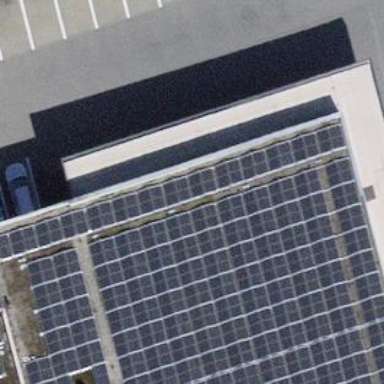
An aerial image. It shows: Solar photovoltaic panel generator.